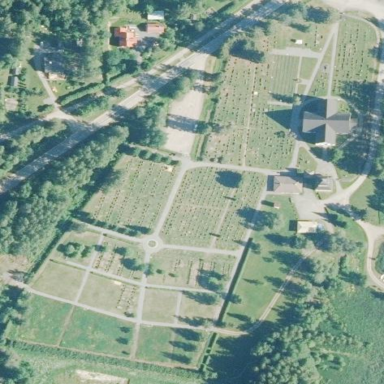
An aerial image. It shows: Cemetery.